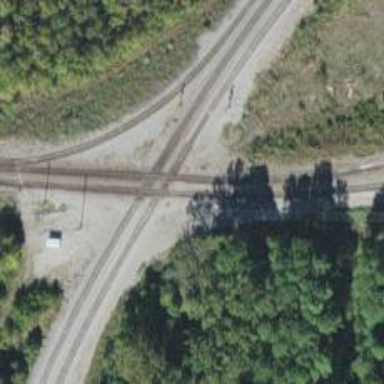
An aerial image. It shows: Railway crossing.